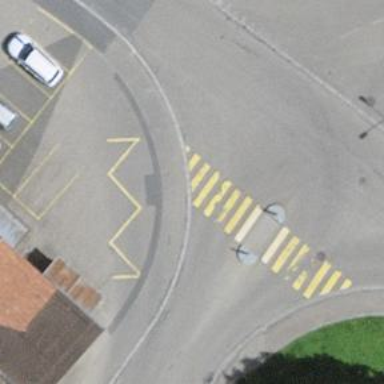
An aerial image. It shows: Public transport stop position.